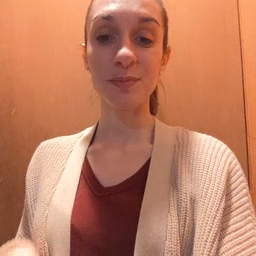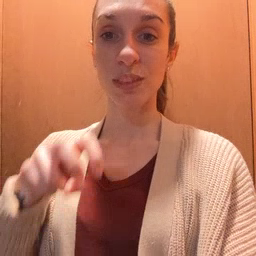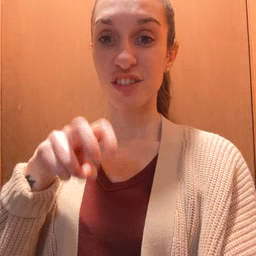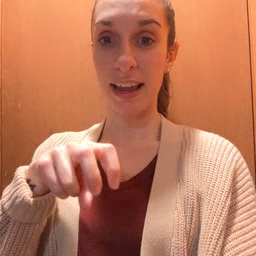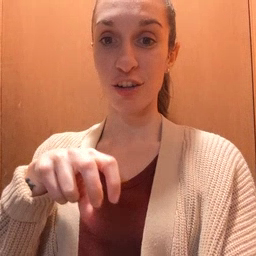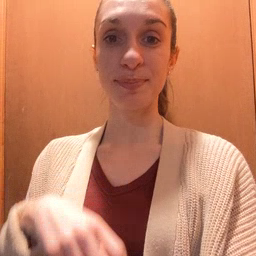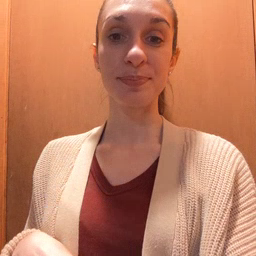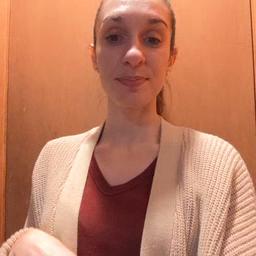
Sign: chair